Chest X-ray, PA view. Patient: 34 years old, sex F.
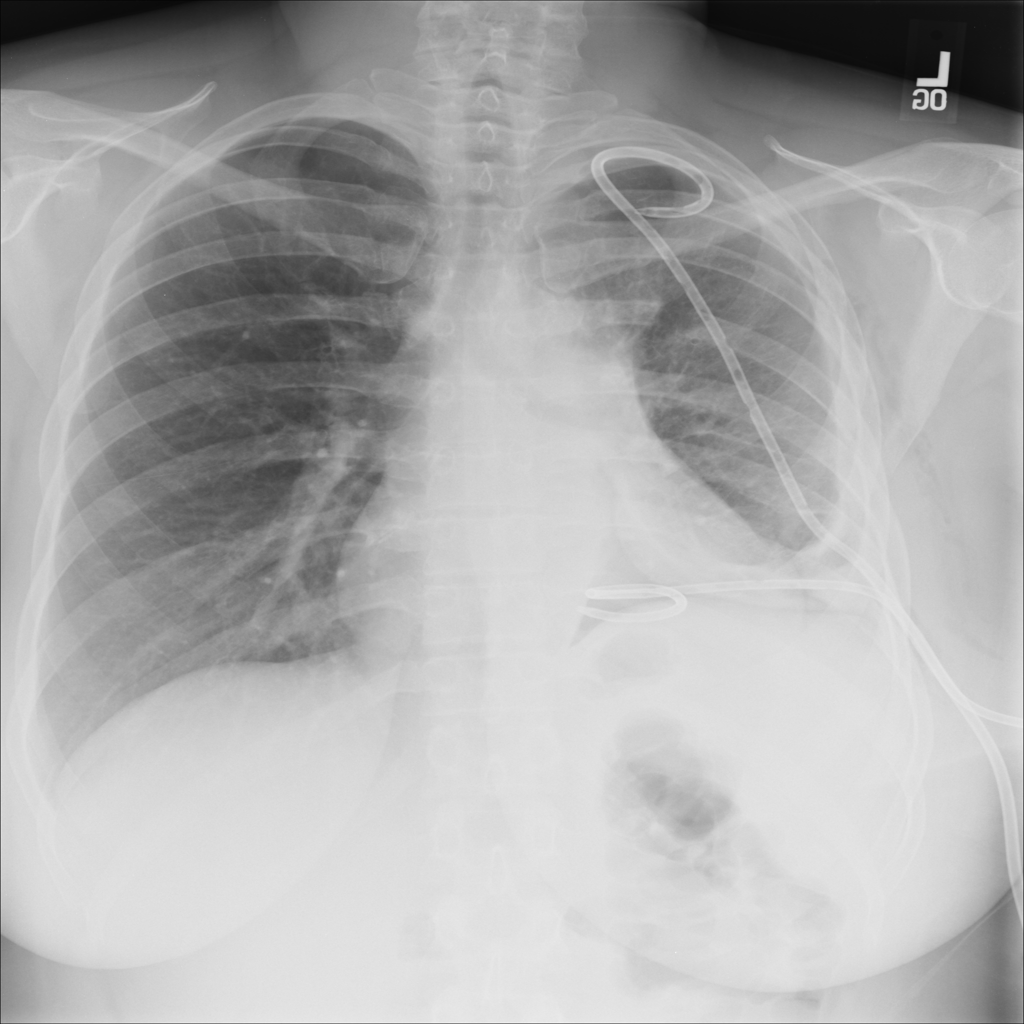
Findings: Emphysema, Pneumothorax